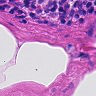
Metastatic tissue present: no